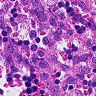
Metastatic tissue present: no